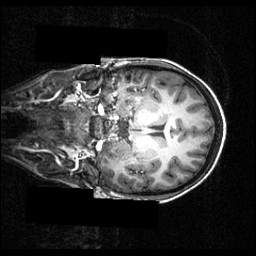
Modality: T1w
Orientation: coronal
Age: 16
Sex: female
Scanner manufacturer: siemens
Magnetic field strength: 3.951 T
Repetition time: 1.5 s
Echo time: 0.00335 s